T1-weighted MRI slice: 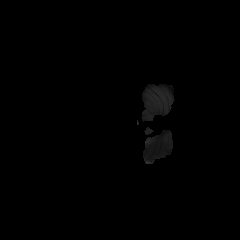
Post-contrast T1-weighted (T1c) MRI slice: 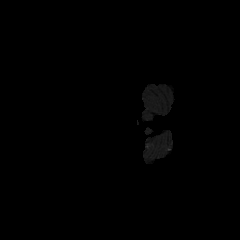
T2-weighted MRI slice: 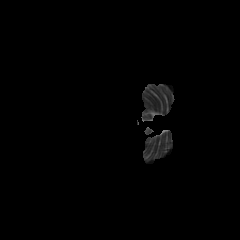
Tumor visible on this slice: no